Field crop: maize
Growth stage: 2
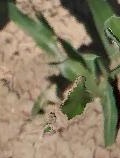
Species: maize